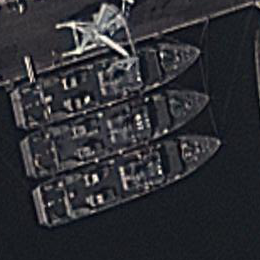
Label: combat